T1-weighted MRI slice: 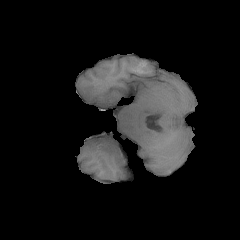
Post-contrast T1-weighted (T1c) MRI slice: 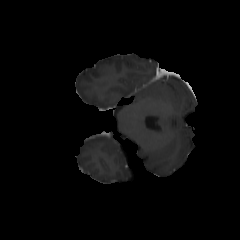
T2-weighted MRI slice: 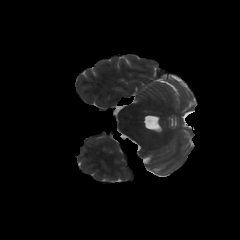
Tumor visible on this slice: no